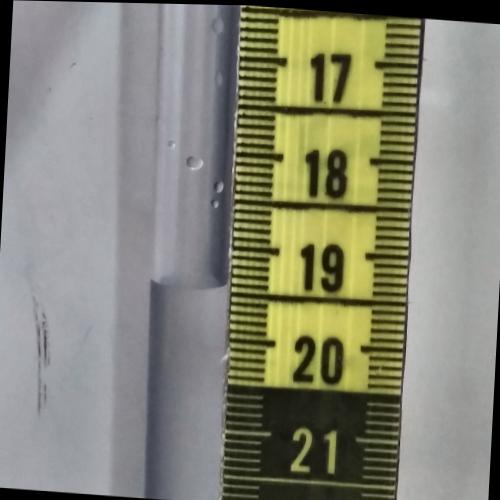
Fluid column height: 19.4 cm